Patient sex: M
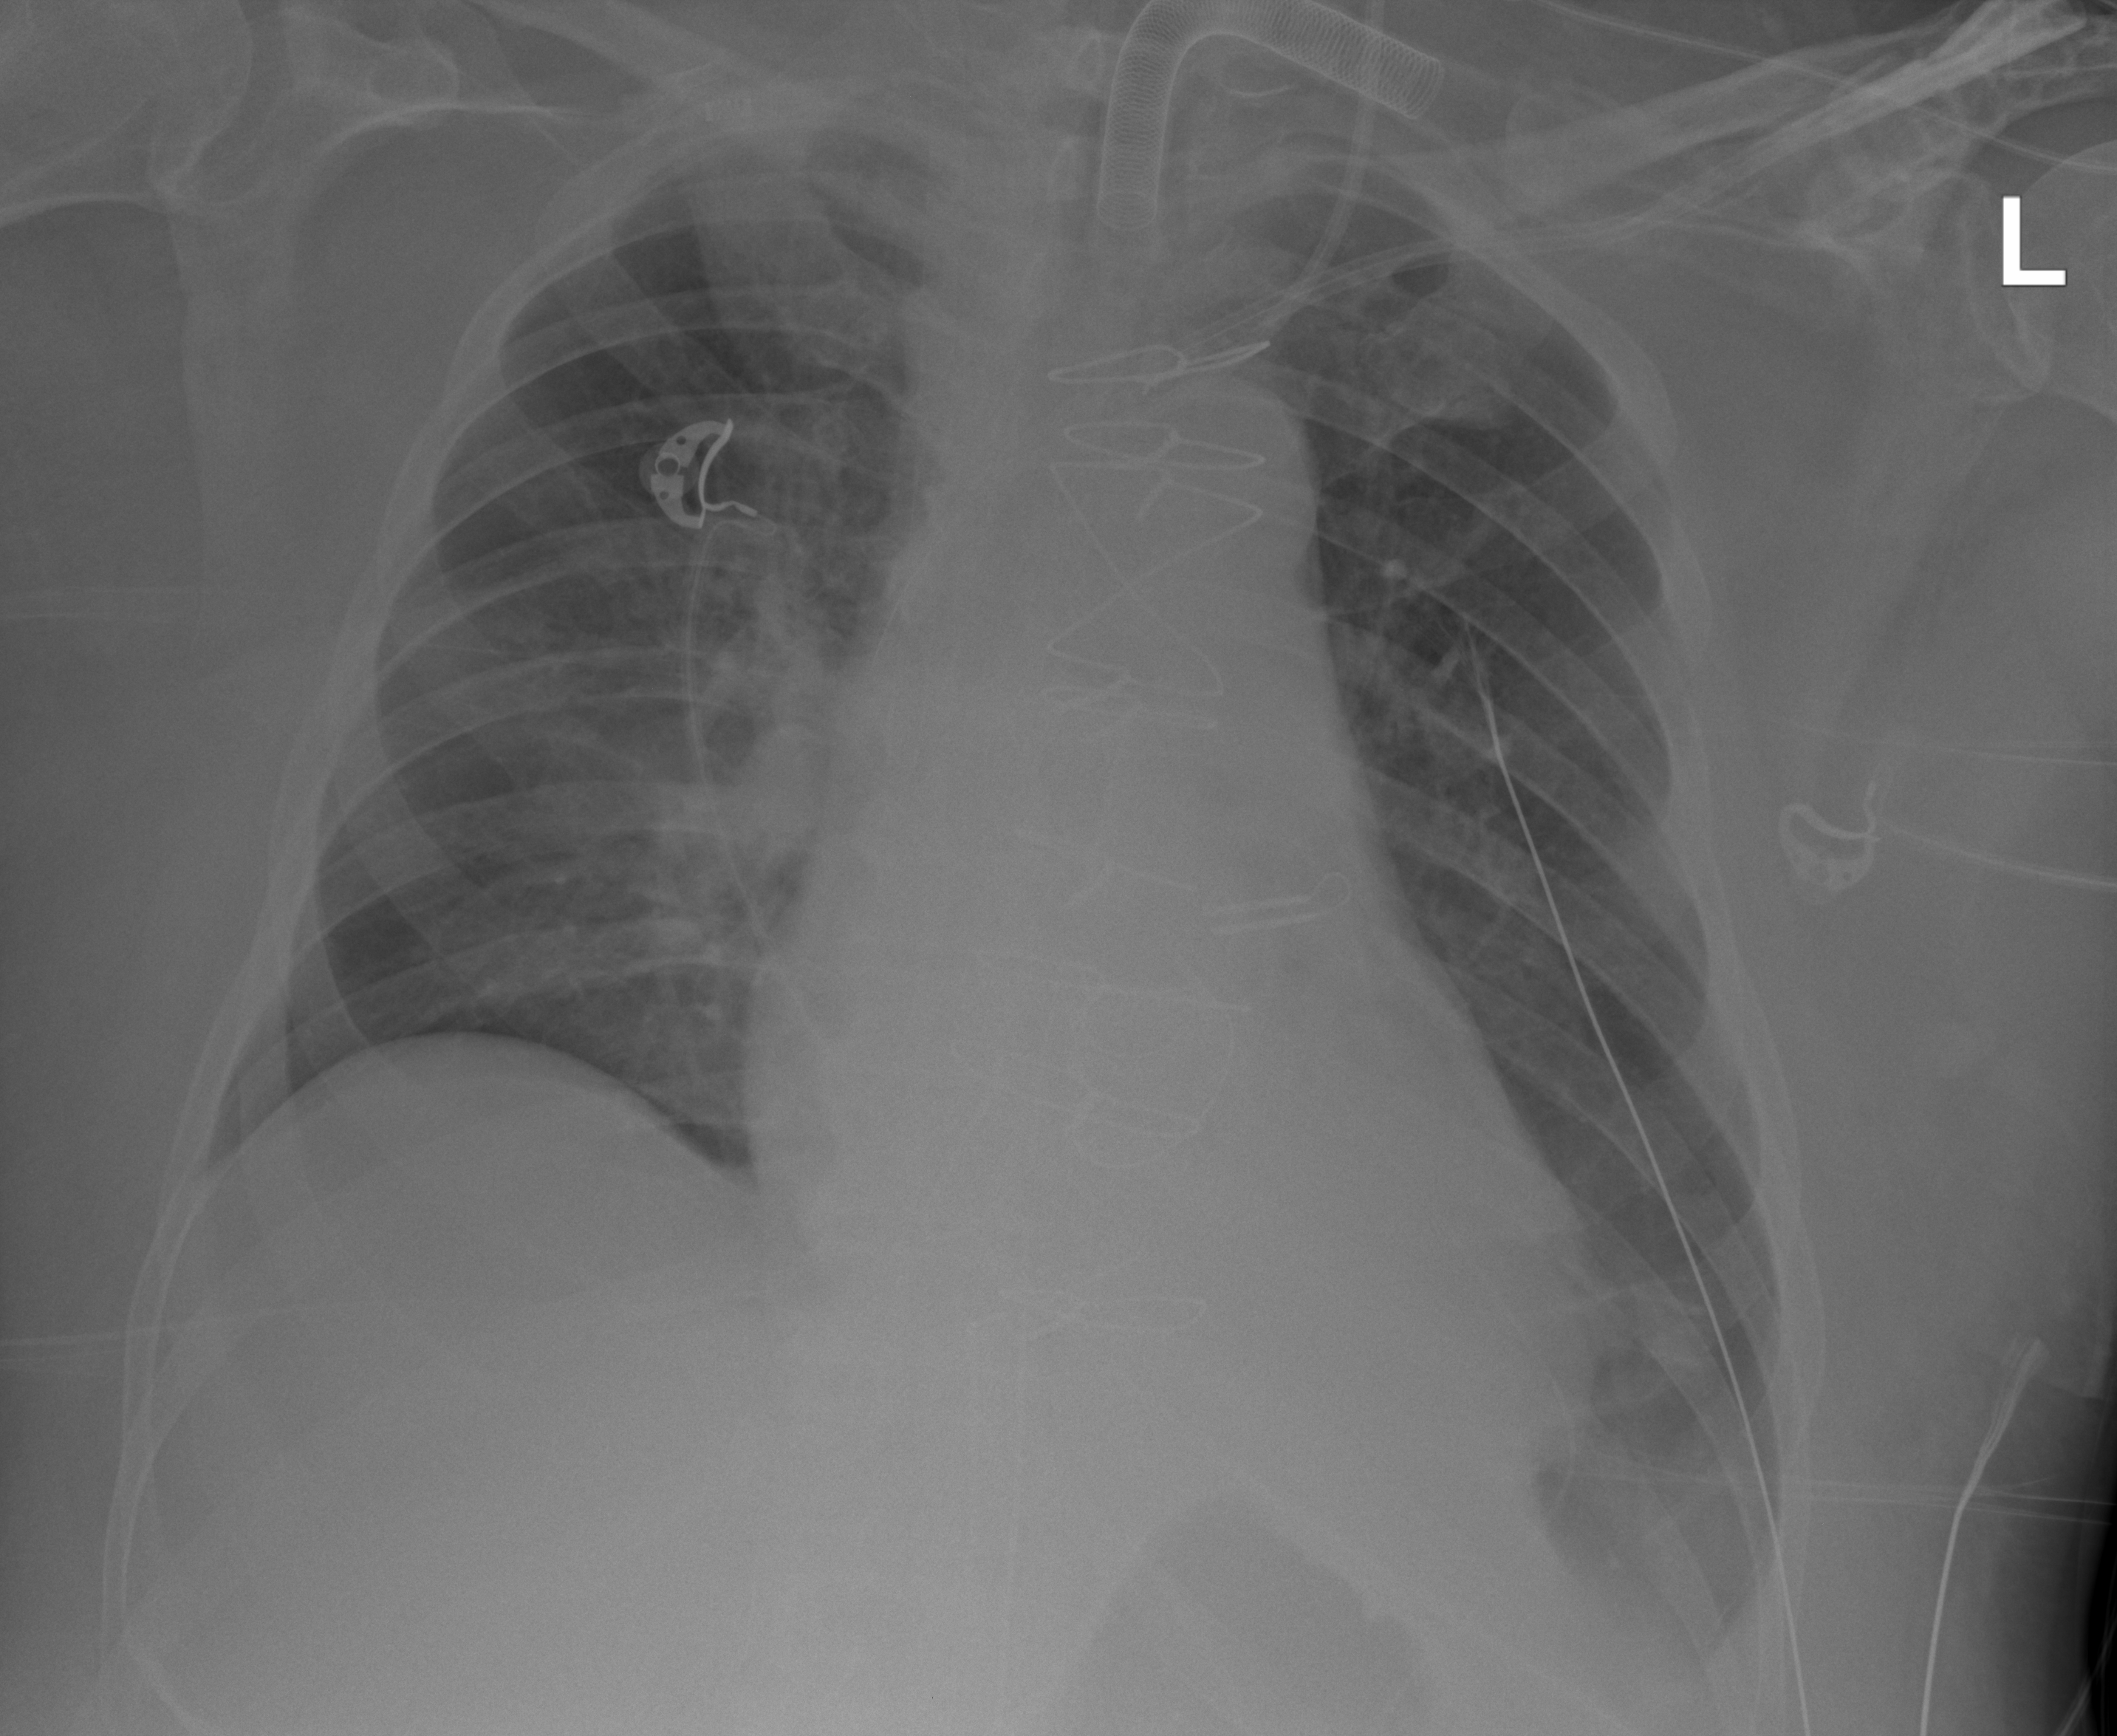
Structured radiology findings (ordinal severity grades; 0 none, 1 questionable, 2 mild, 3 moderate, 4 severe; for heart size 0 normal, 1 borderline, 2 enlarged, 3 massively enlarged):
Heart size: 2
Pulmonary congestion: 2
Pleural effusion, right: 0
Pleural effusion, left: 0
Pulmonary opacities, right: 2
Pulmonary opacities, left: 2
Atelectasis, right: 2
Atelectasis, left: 2